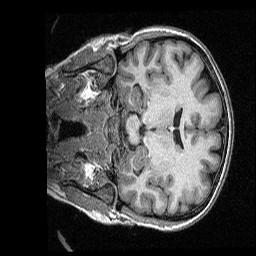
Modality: T1w
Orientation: coronal
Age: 42
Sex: female
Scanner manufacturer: siemens
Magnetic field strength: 3 T
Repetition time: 2.3 s
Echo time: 0.00298 s